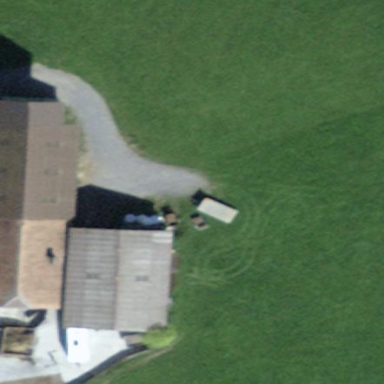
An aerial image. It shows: Rural barn.